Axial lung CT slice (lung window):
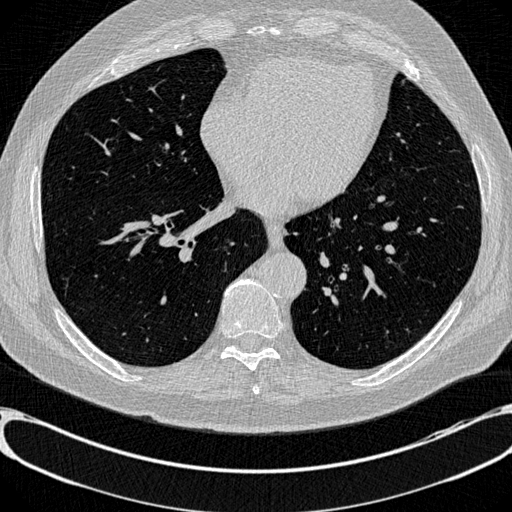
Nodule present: no